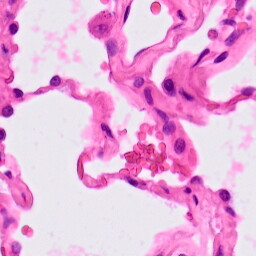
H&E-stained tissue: Lung